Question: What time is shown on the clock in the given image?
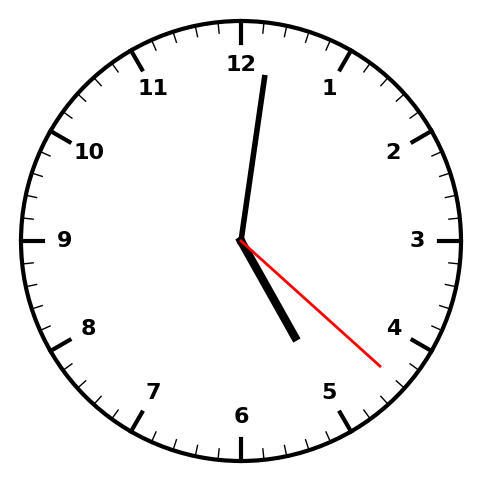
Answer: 05:01:22